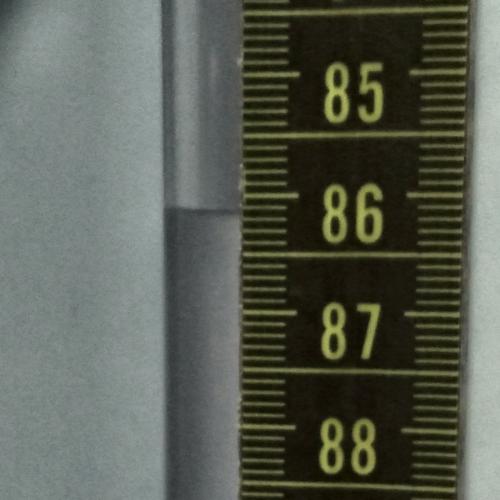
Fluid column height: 86.2 cm